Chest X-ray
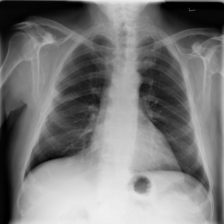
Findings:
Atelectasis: negative
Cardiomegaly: negative
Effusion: negative
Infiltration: negative
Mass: negative
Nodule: negative
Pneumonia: negative
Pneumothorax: negative
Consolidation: negative
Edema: negative
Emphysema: negative
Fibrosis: negative
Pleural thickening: negative
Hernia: negative